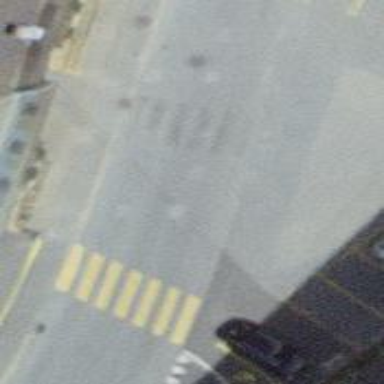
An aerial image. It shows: Uncontrolled zebra crossing on the road.